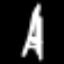
Label: The Eiffel Tower